Question: As per the image below who is the AWS grantee? it seems to always be there by default when you create a bucket. Does this permission grant rights to the web console? or is it something different?

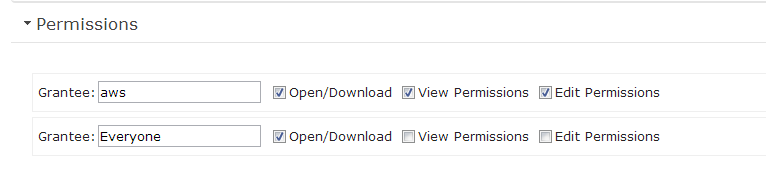
Answer: That is actually your user. From what I remember, you can change that display name by changing your nickname on the AWS support forum:
<URL>